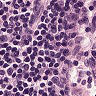
Metastatic tissue present: no